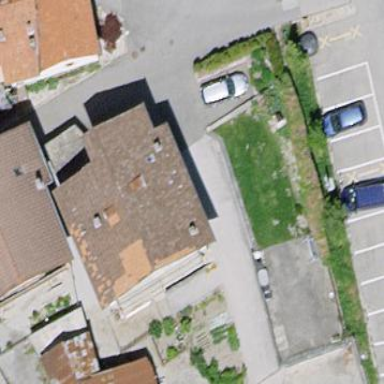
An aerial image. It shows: Saltbox-shaped roof house.